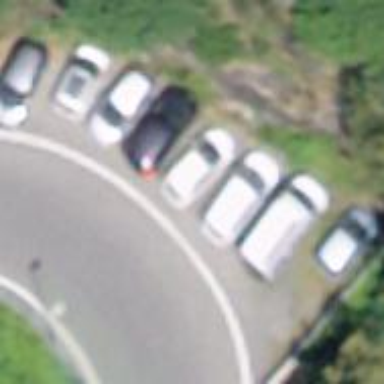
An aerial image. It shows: Parking area with surface.